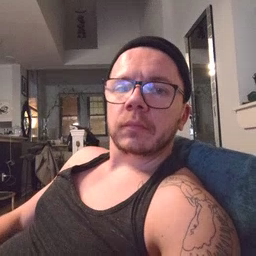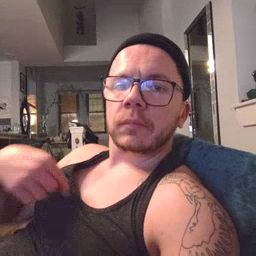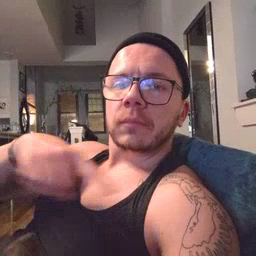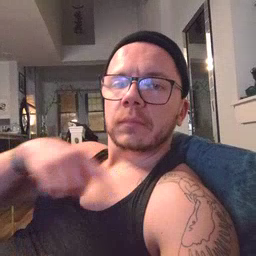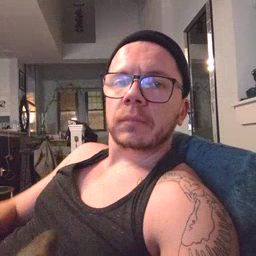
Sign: weus